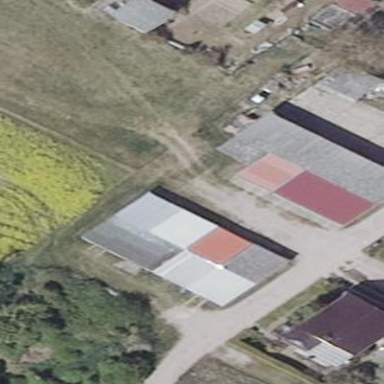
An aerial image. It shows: Garage building in area designated for garages.